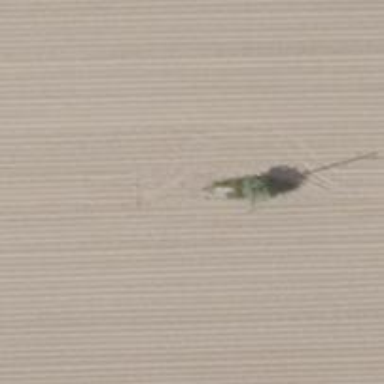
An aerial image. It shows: Power pole.